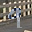
Label: 9